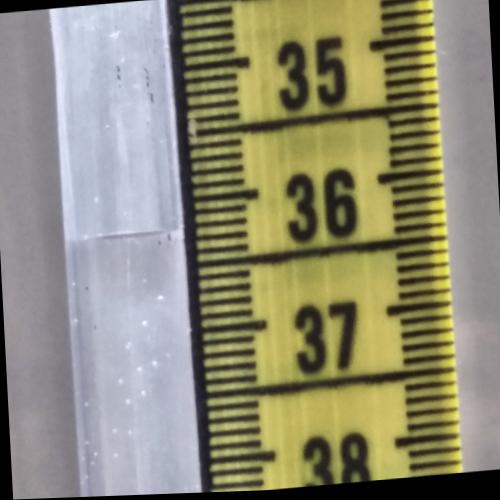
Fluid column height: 36.2 cm